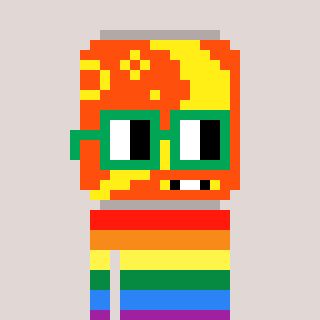
a pixel art character with square green glasses, a pop-shaped head and a peachy-colored body on a warm background